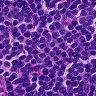
Metastatic tissue present: no